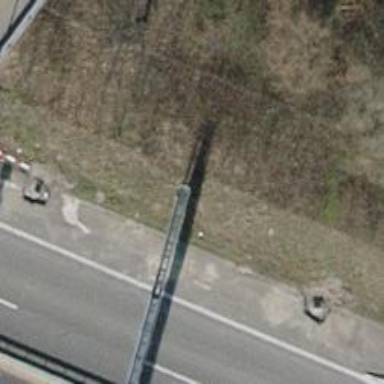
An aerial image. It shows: Gantry structure.